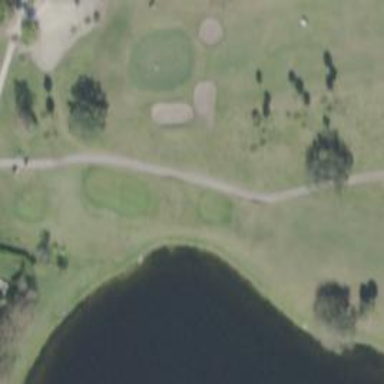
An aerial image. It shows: Golf cartpath that is also road path.